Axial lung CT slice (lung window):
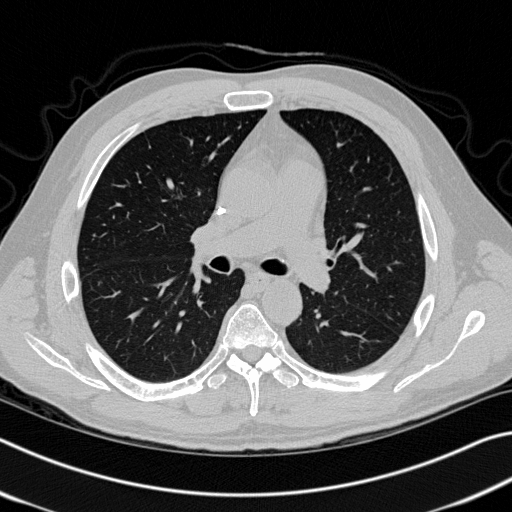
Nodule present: no